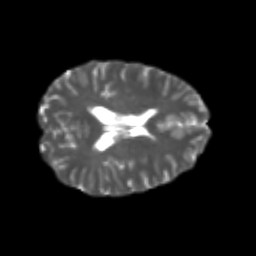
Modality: T2w
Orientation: axial
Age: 26
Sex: female
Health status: healthy
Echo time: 0.074 s